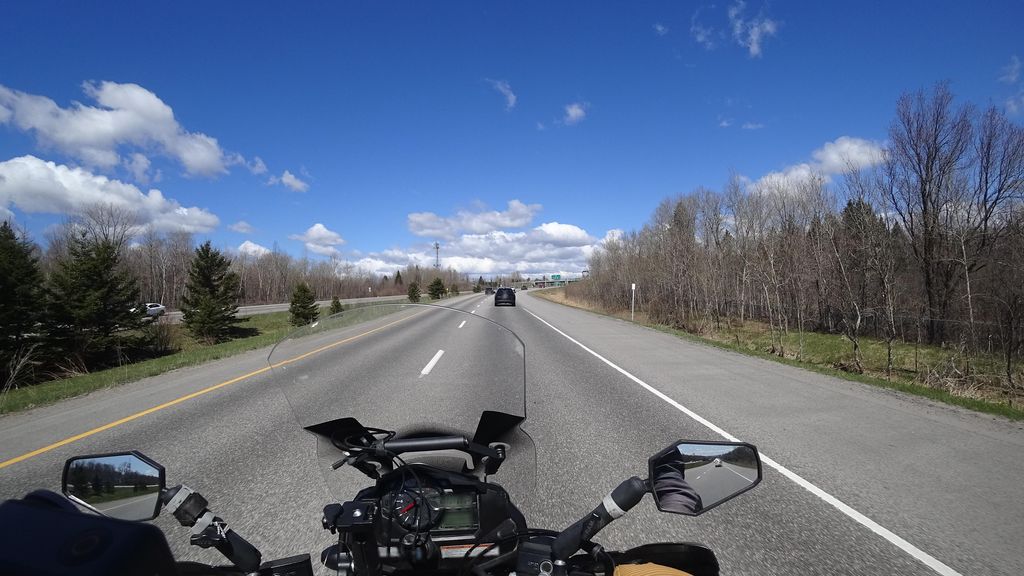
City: quebec_city